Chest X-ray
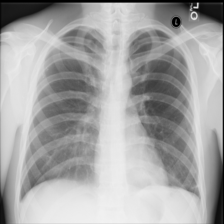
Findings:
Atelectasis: positive
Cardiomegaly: negative
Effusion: positive
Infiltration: negative
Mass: negative
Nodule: negative
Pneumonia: negative
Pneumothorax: negative
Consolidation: negative
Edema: negative
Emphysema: negative
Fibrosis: negative
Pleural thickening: negative
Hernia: negative